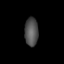
Tissue: lung
Cell type: Epithelial cells
Senescence score: 0.2261
Nuclear area (px): 381
Mean DAPI intensity: 79.732